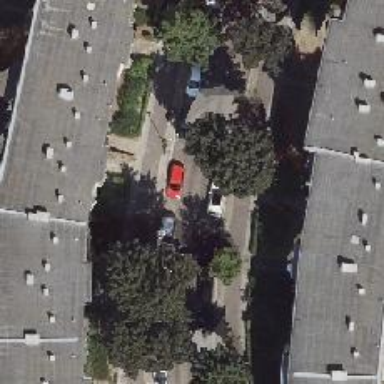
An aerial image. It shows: Residential road with sidewalks on both sides. Parallel parking is available on the street.